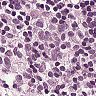
Metastatic tissue present: no